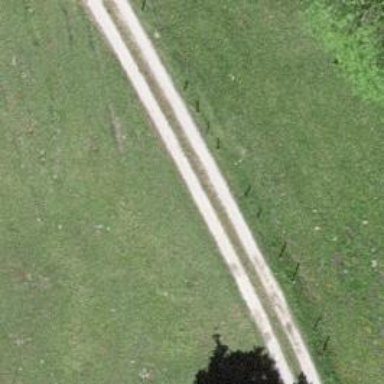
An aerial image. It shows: Track with grade 2 gravel surface.